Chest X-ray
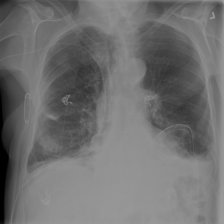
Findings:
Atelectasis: positive
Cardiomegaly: negative
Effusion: negative
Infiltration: negative
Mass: negative
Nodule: negative
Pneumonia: negative
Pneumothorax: negative
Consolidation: positive
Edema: negative
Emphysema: negative
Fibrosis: negative
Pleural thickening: negative
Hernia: negative